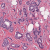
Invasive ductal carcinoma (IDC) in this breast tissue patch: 1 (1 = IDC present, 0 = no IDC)